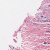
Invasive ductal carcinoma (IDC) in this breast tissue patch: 0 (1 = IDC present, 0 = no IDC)